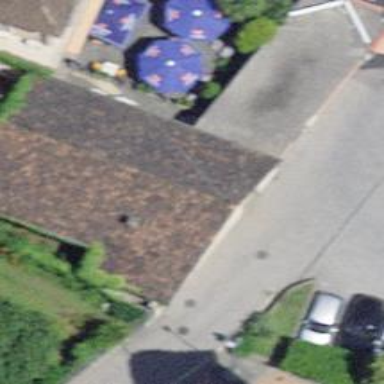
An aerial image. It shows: Kiosk shop.